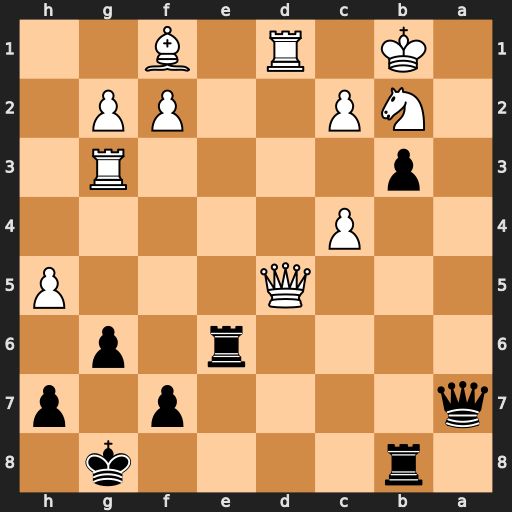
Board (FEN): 1r4k1/q4p1p/4r1p1/3Q3P/2P5/1p4R1/1NP2PP1/1K1R1B2
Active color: b
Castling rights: -
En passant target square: -
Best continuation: Qa2+ Kc1 bxc2 Qd8+ Rxd8 Rxd8+ Kg7